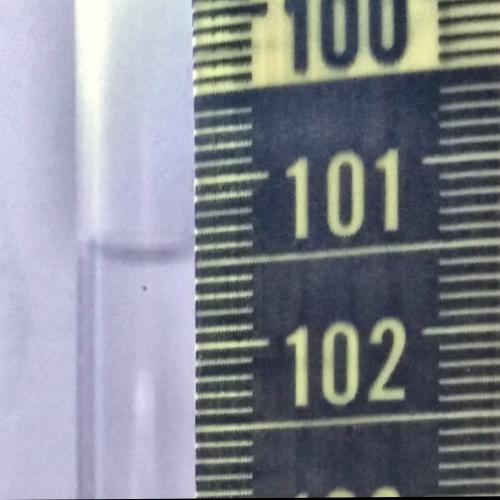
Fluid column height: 101.4 cm